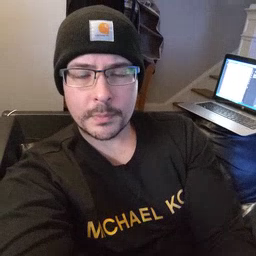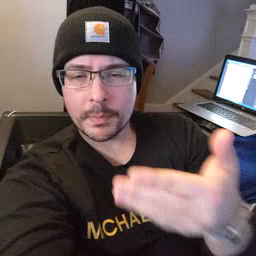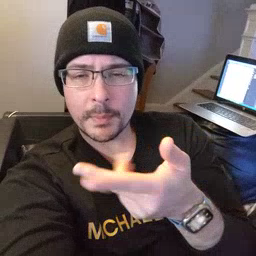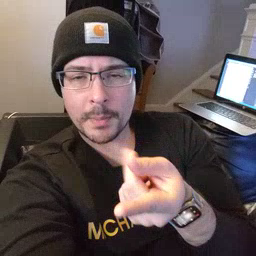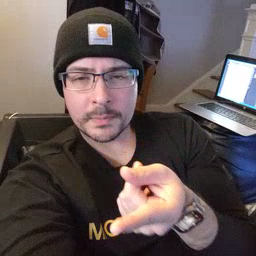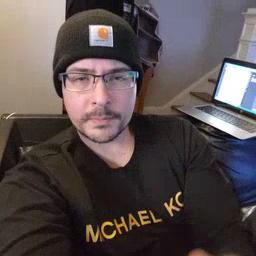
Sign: puppy